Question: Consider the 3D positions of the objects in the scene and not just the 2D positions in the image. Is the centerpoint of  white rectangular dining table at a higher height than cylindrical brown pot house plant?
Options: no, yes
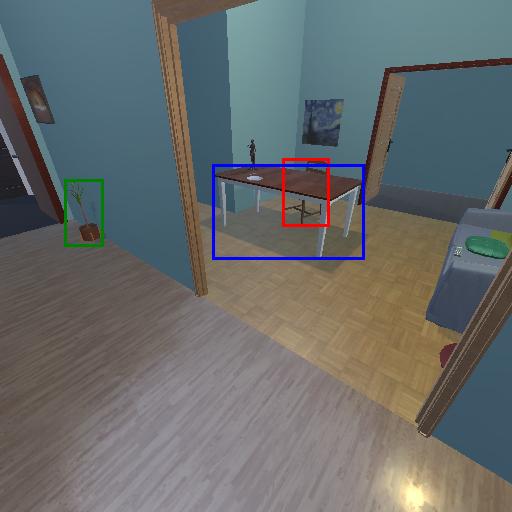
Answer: no